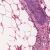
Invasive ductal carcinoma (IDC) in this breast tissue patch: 0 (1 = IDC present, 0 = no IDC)